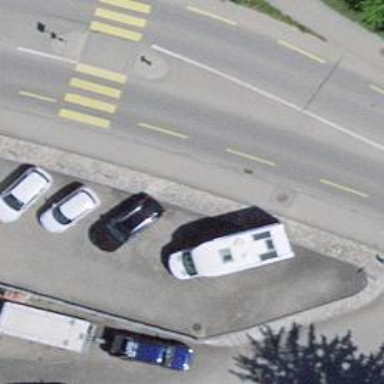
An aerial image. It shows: Car rental facility.